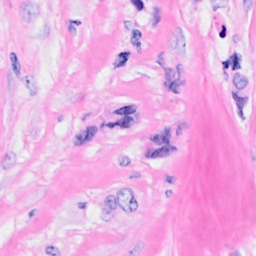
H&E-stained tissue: Breast